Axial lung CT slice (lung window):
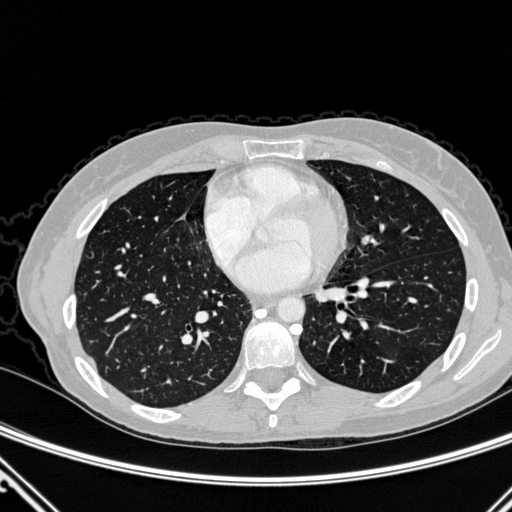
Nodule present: no